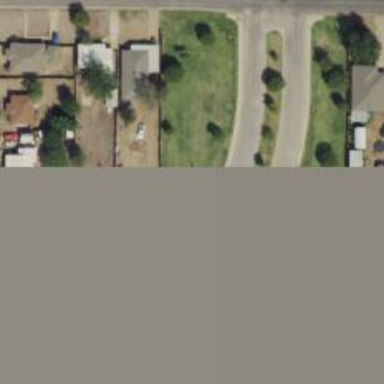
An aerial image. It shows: Alley classified as service road.